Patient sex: M
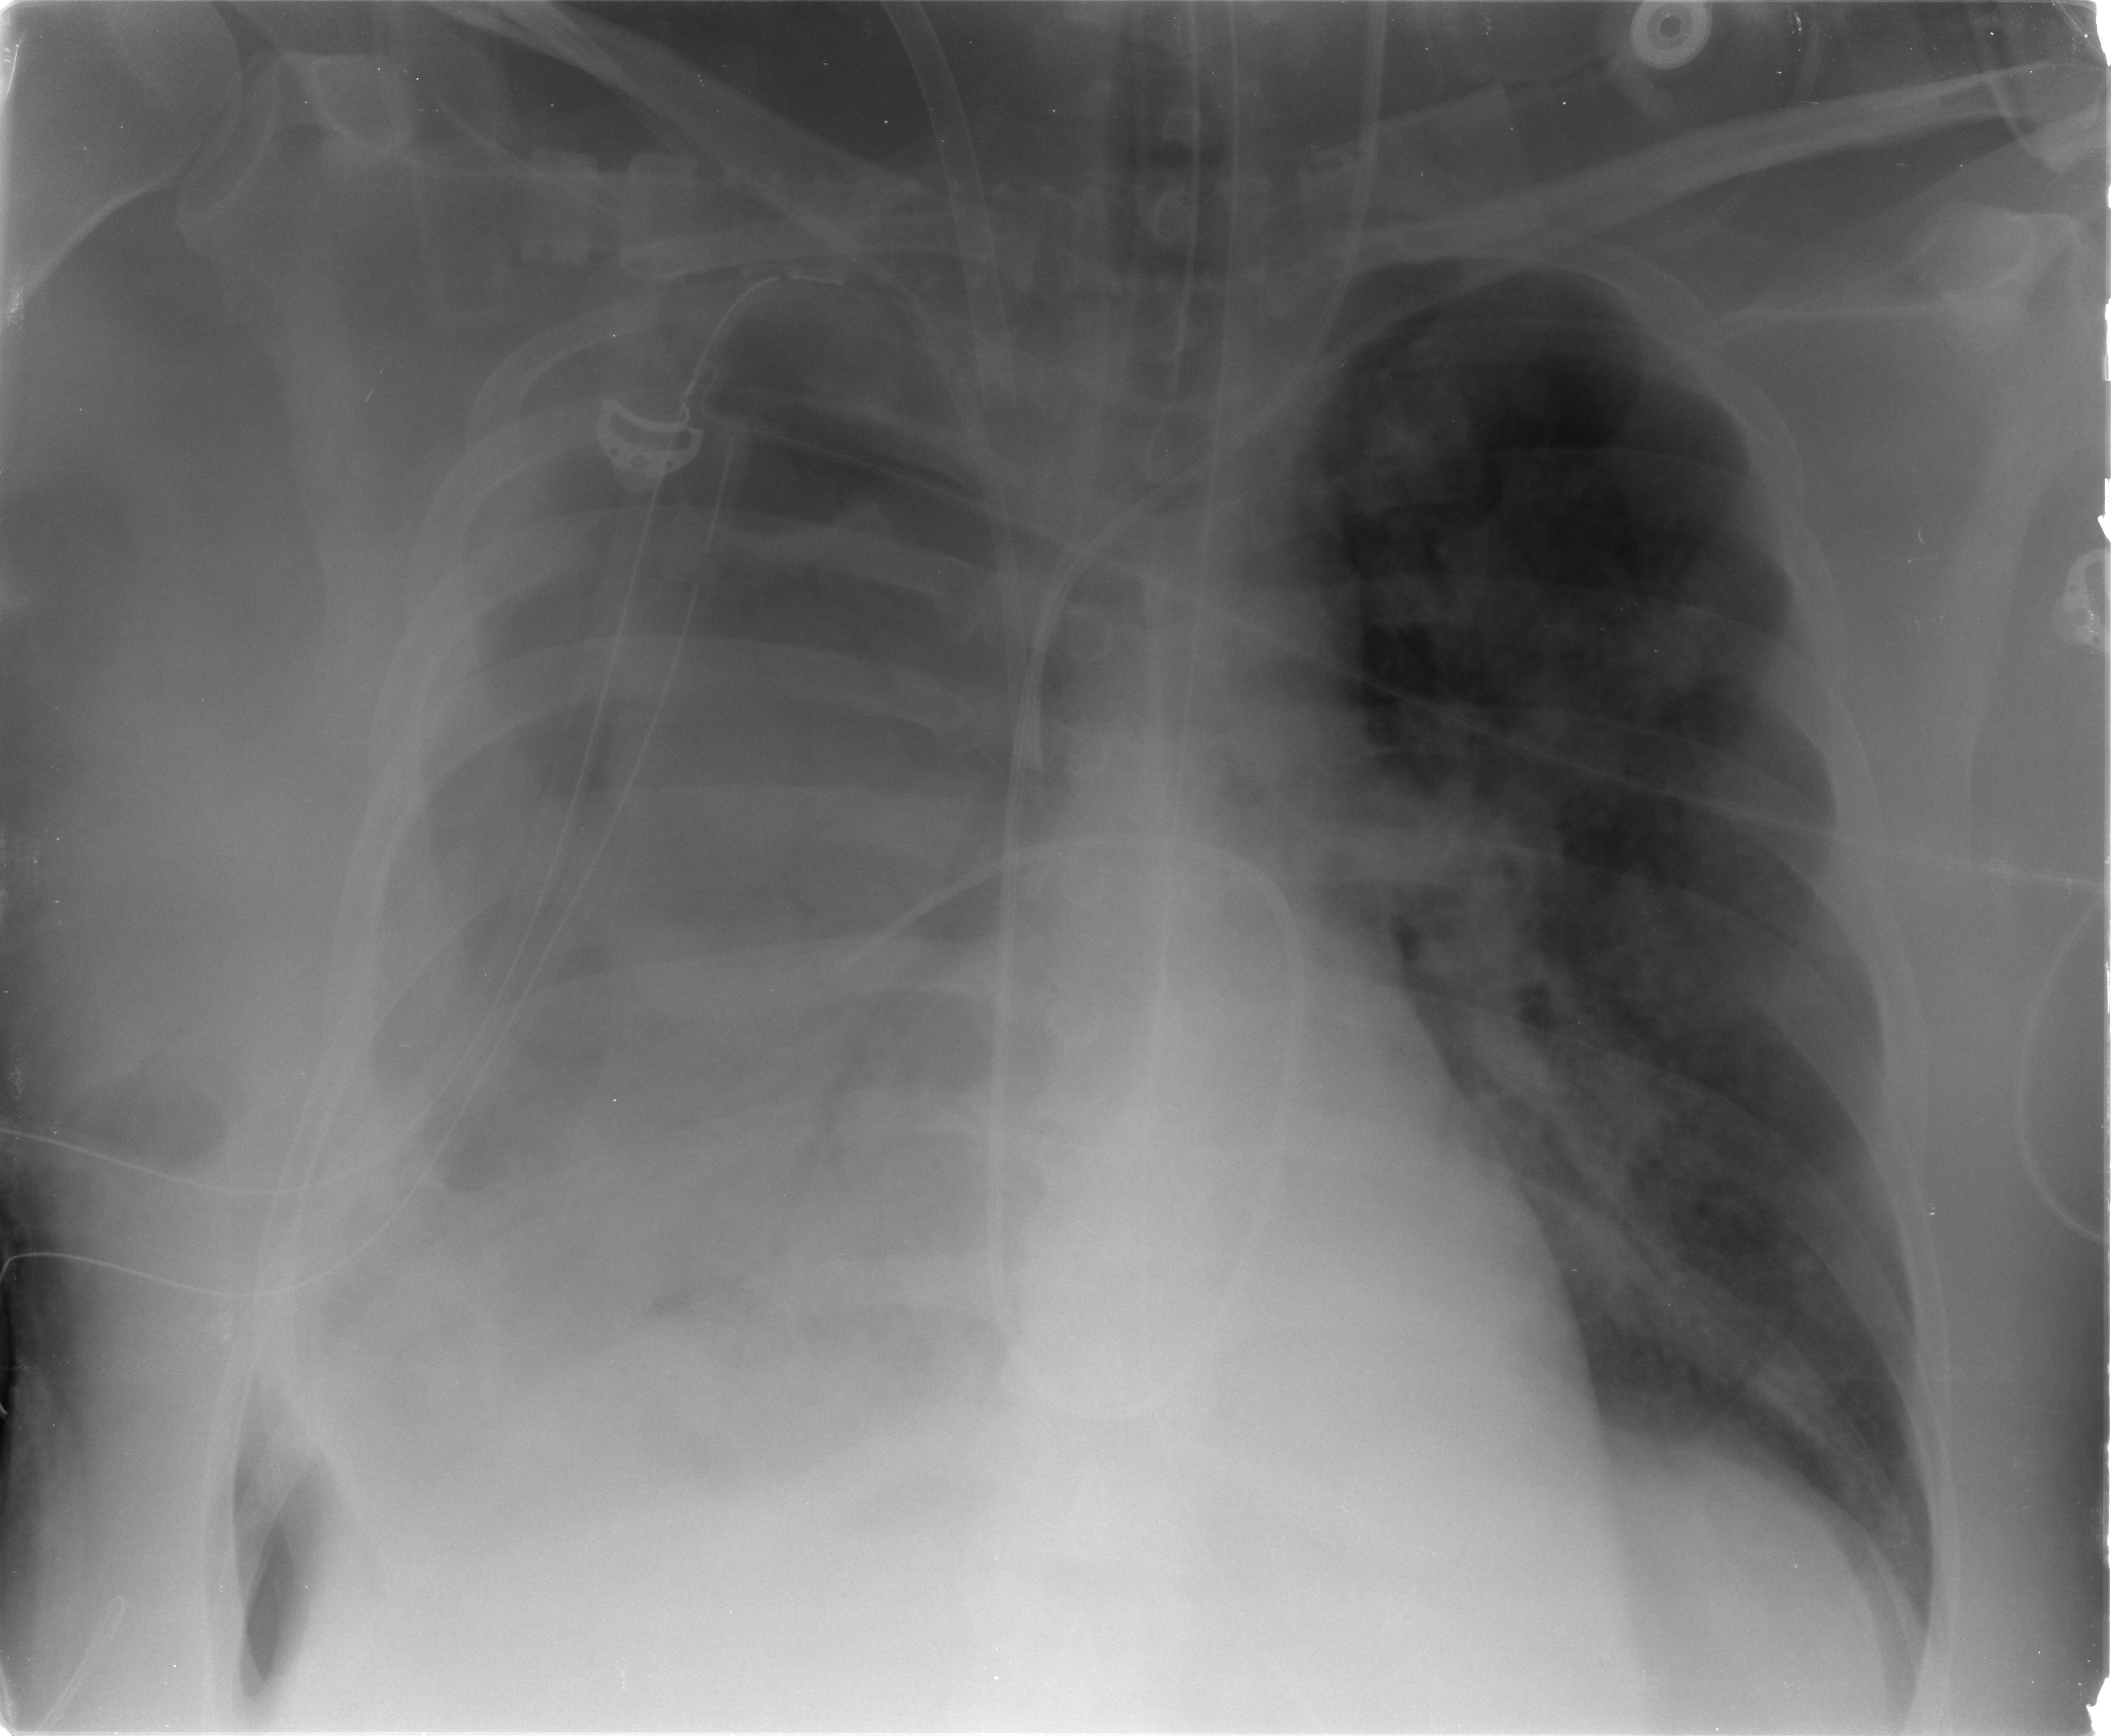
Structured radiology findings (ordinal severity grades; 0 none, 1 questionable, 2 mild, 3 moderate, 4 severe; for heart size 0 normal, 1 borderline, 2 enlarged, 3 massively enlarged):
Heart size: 0
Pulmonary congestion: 2
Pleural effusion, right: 3
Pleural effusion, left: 0
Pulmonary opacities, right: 4
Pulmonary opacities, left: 3
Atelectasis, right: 4
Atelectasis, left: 2